Question: to show sum of field in footer row of gridview i want to get sum from my dynamic list, InTopSuppliersView() is in separate assembly DAL while gridview is inside presentation layer.
Code in DAL:
'''
public static dynamic InTopSuppliersView()
{
var _pd = from pd in InTopSuppliers()
join pm in PdnmasterDALC.InTopSuppliers() on pd.Pdnmasterid equals pm.Pdnmasterid
select new
{
RefNo = pm.PDNRefNo,
Date = pm.Date
Quantity = pd.QuantityApprovedUOM,
Rate = pd.Rate,
Amount = pd.Amount
};
return _pd;
}
'''
Code on form:
'''
var tmp = InTopSuppliersView();
gvPDNDetail.DataSource = tmp;
gvPDNDetail.DataBind();
gvPDNDetail.FooterRow.Cells[3].Text = tmp.SUM(o => o.Quantity).ToString();
'''
i want to get sum of fields Quantity and Amount created dynamically in query

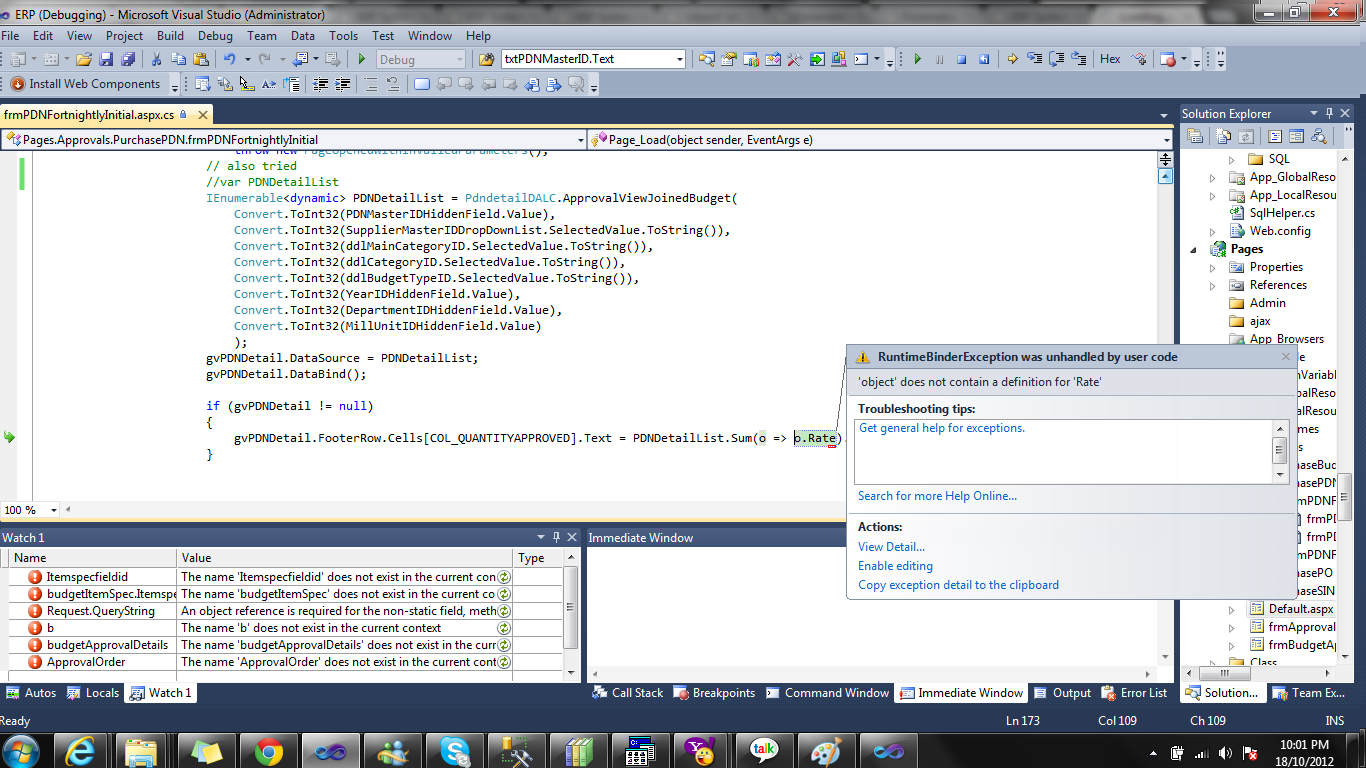
Answer: ---
You return a 'dynamic' from 'InTopSuppliersView' because you want to return a list with anonymous type, right? And then you want to call '.Sum' on that list, but it won't work with the syntax because dynamic doesn't know what a lambda expression is ('o => o.Quantity'):
> Cannot use a lambda expression as an argument to a dynamically dispatched operation without first casting it to a delegate or expression tree type
So I'm guessing you want to do something like this:
'''
gvPDNDetail.FooterRow.Cells[3].Text = ((IEnumerable<dynamic>)tmp).Sum(o => o.Quantity).ToString();
'''
---
Or just change the return type to 'IEnumerable<dynamic>', like so:
'''
public static IEnumerable<dynamic> InTopSuppliersView()
{
return from pd in InTopSuppliers()
join pm in PdnmasterDALC.InTopSuppliers() on pd.Pdnmasterid equals pm.Pdnmasterid
select new
{
RefNo = pm.PDNRefNo,
Date = pm.Date
Quantity = pd.QuantityApprovedUOM,
Rate = pd.Rate,
Amount = pd.Amount
};
}
'''
Then call it like before:
'''
// Observe the casing on Sum
gvPDNDetail.FooterRow.Cells[3].Text = tmp.Sum(o => o.Quantity).ToString();
'''
---
From your comments I think I know what's happening. You have the 'InTopSuppliersView' method in one assembly and the form where you use it in another. I believe the anonymous type created is by default 'internal' and thus cannot be used in another assembly. I think it will work if you use 'ExpandoObject' instead:
'''
public static IEnumerable<dynamic> InTopSuppliersView()
{
var _pd = from pd in InTopSuppliers()
join pm in PdnmasterDALC.InTopSuppliers() on pd.Pdnmasterid equals pm.Pdnmasterid
select new { pd, pm };
return _pd.Select(o =>
{
dynamic obj = new ExpandoObject();
obj.RefNo = o.pm.PDNRefNo;
obj.Date = o.pm.Date;
obj.Quantity = o.pd.QuantityApprovedUOM;
obj.Rate = o.pd.Rate;
obj.Amount = o.pd.Amount;
return obj;
});
}
'''
You could also (instead of above) use '[assembly: InternalsVisibleTo("YourAssemblyName")]' in the project where this method is and change with the assembly name of the forms project.